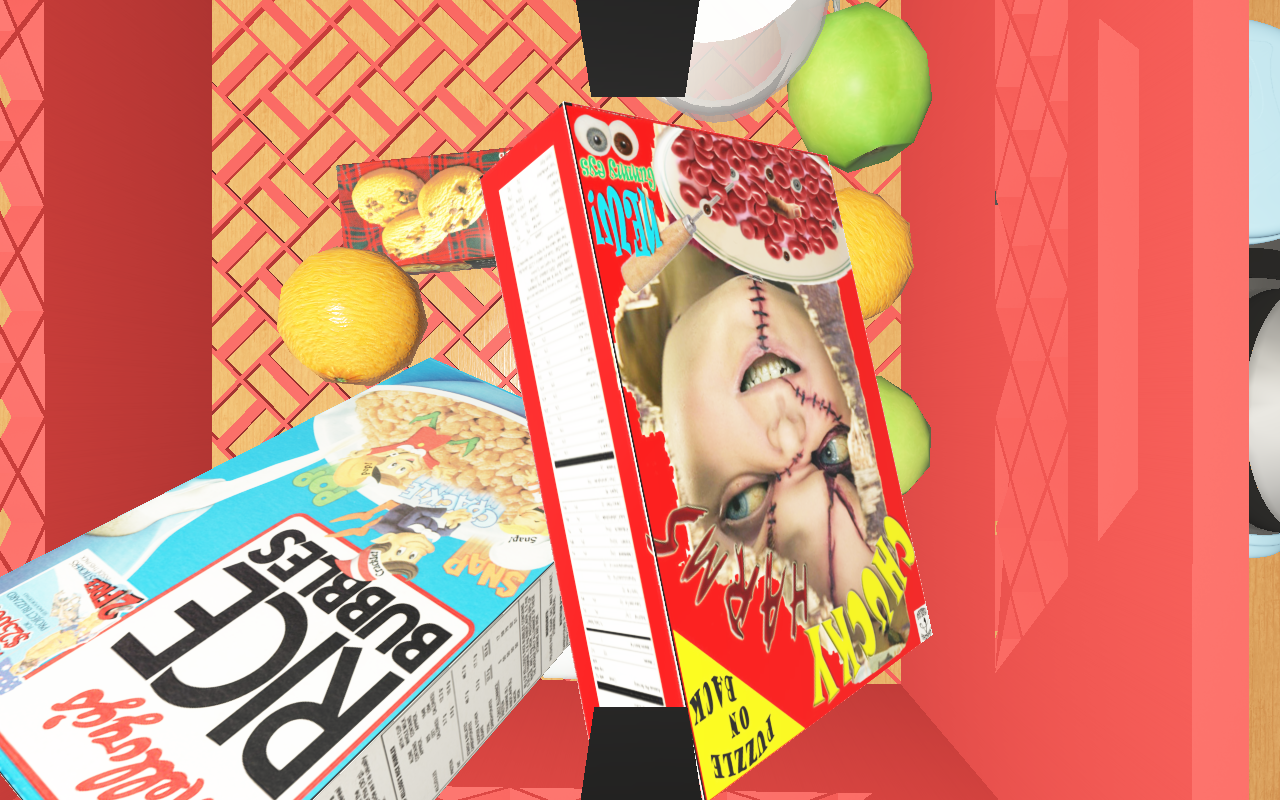
Objects in the scene:
plate
cereal box
cereal box
biscuit box